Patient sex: M
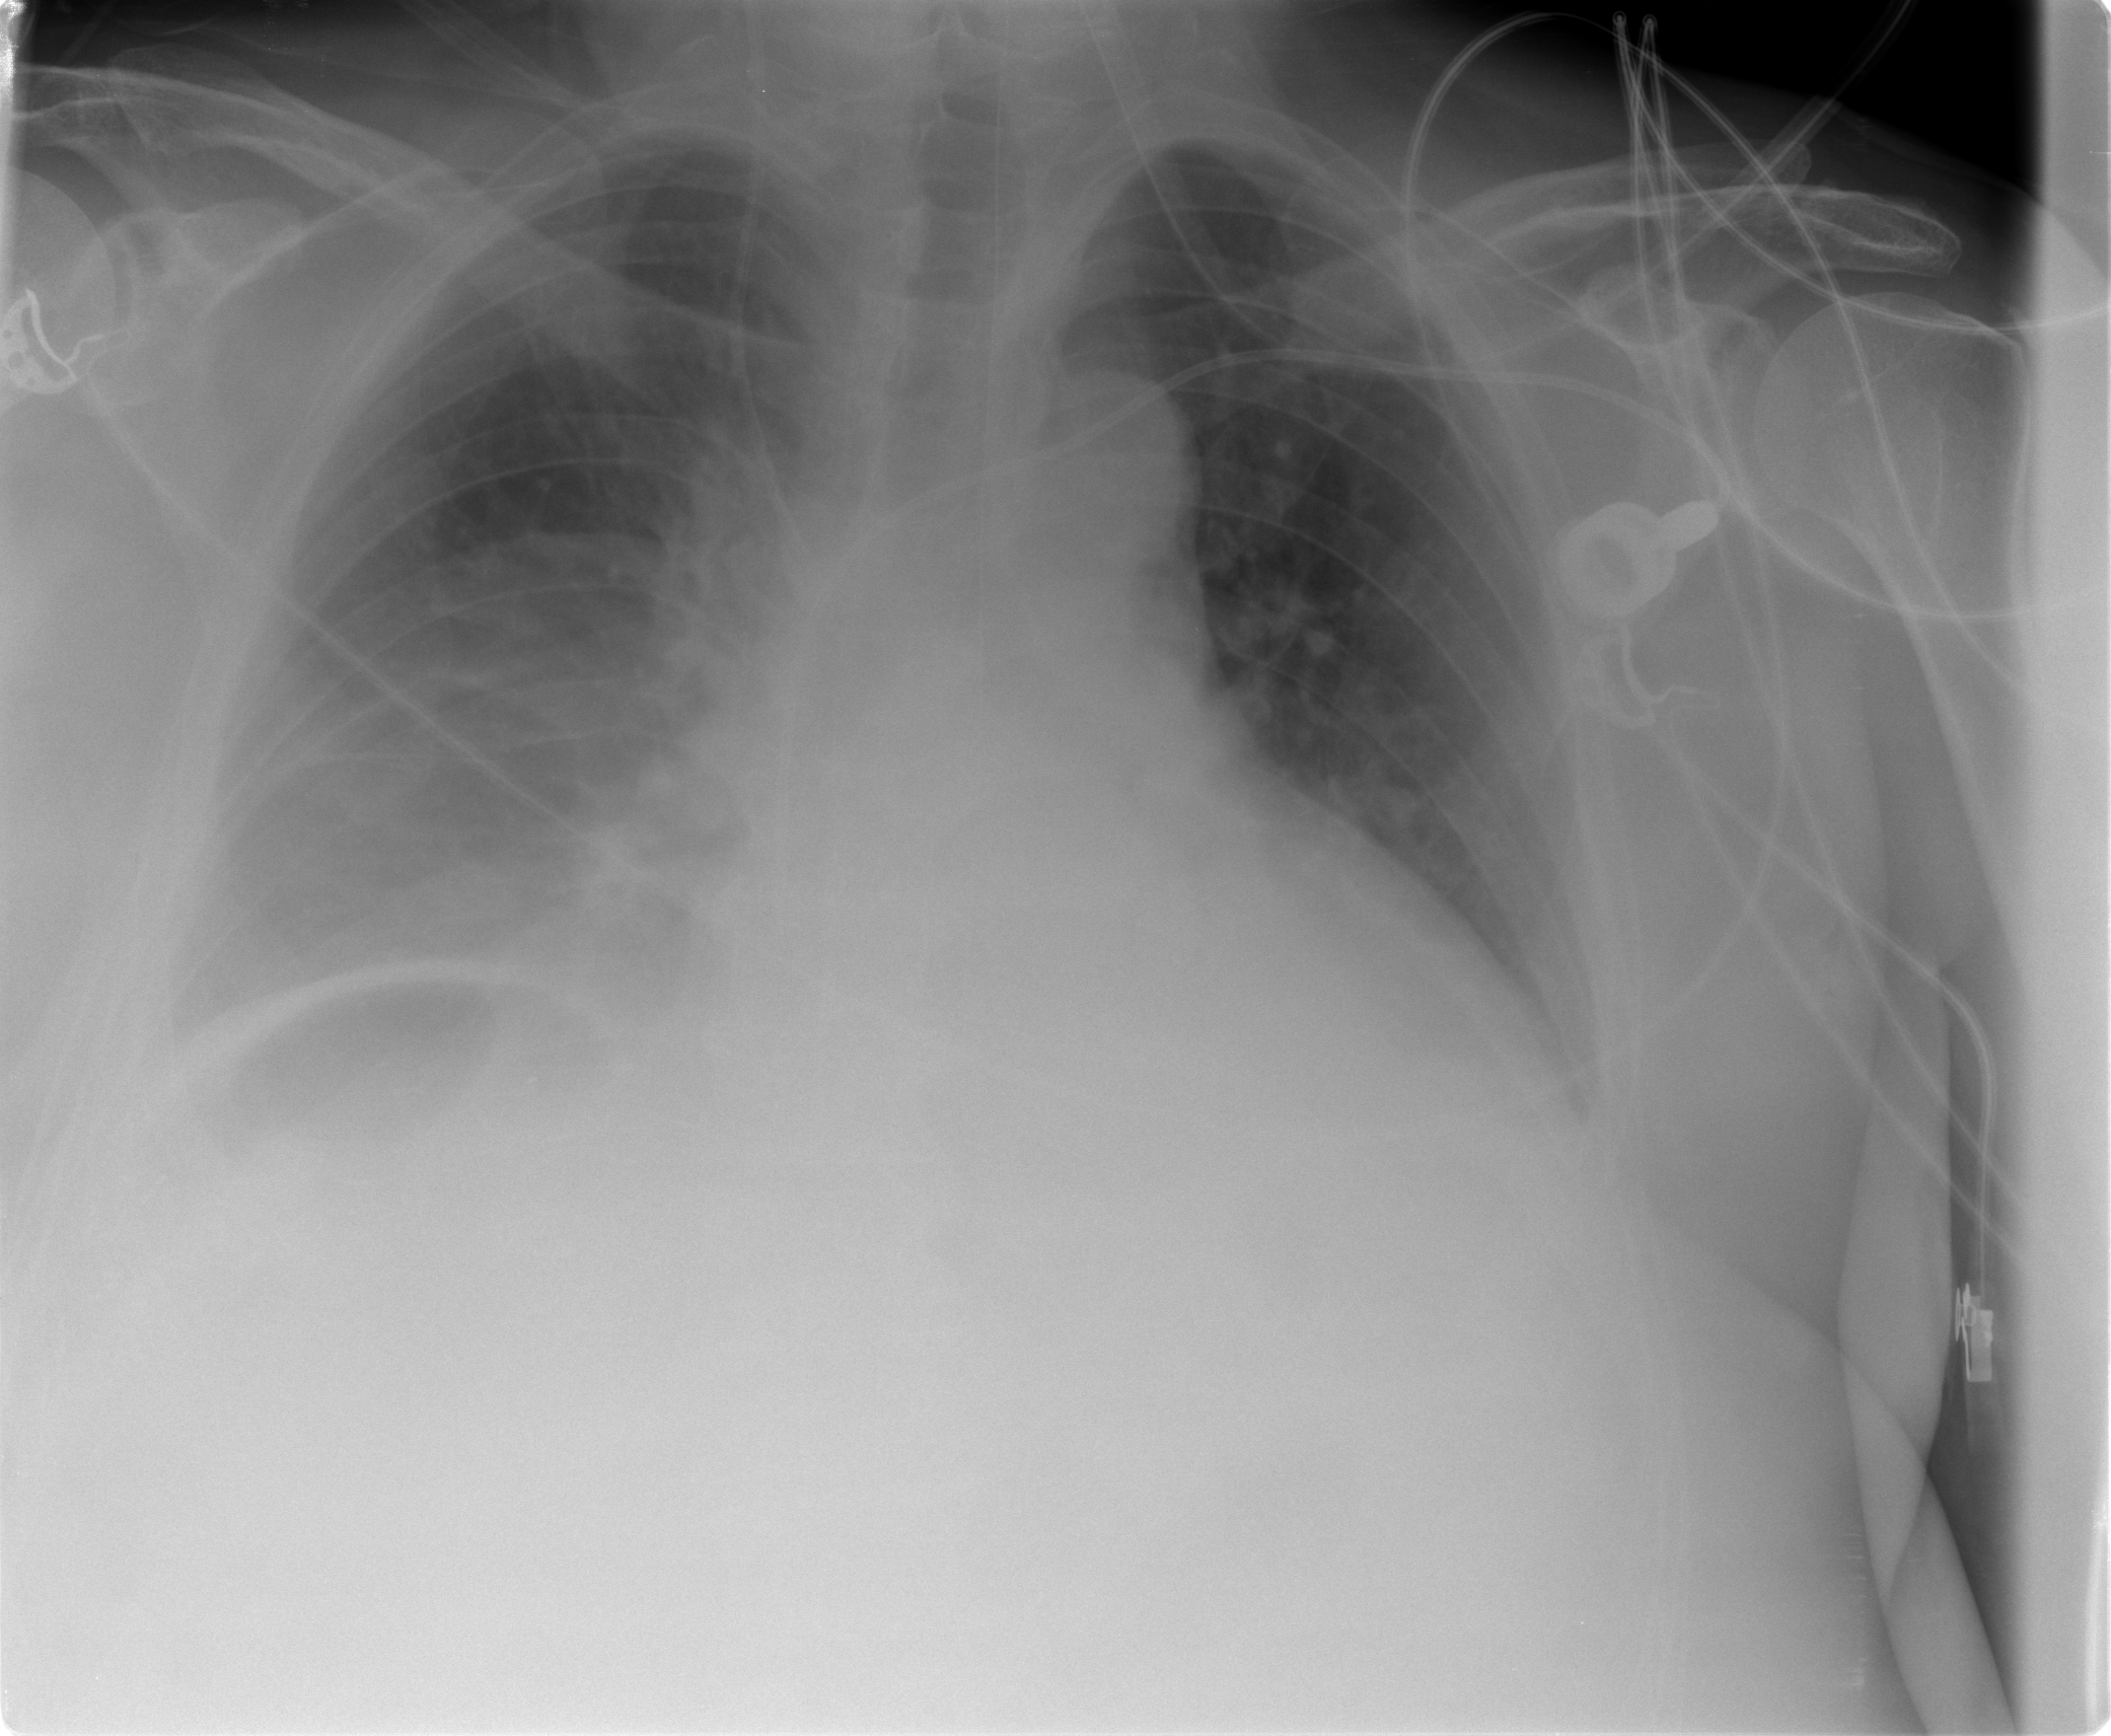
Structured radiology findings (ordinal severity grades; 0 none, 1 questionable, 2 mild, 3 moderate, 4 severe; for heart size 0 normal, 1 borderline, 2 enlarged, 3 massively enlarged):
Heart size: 2
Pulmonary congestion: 0
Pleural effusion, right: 3
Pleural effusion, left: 2
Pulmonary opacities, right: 0
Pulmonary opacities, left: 0
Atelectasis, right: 2
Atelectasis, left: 2